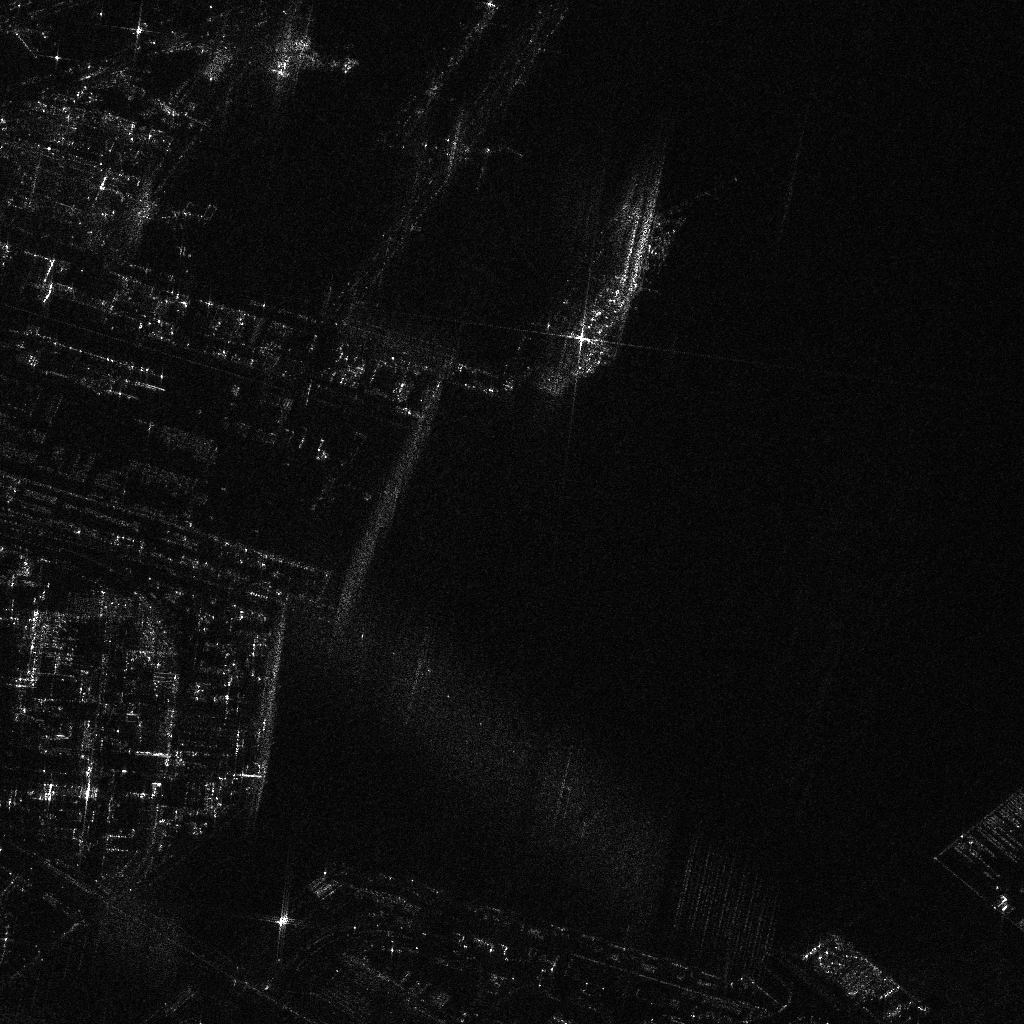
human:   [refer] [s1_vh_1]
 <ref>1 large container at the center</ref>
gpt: <box>[[56, 20, 62, 40, 40]]</box>